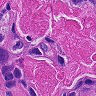
Metastatic tissue present: yes